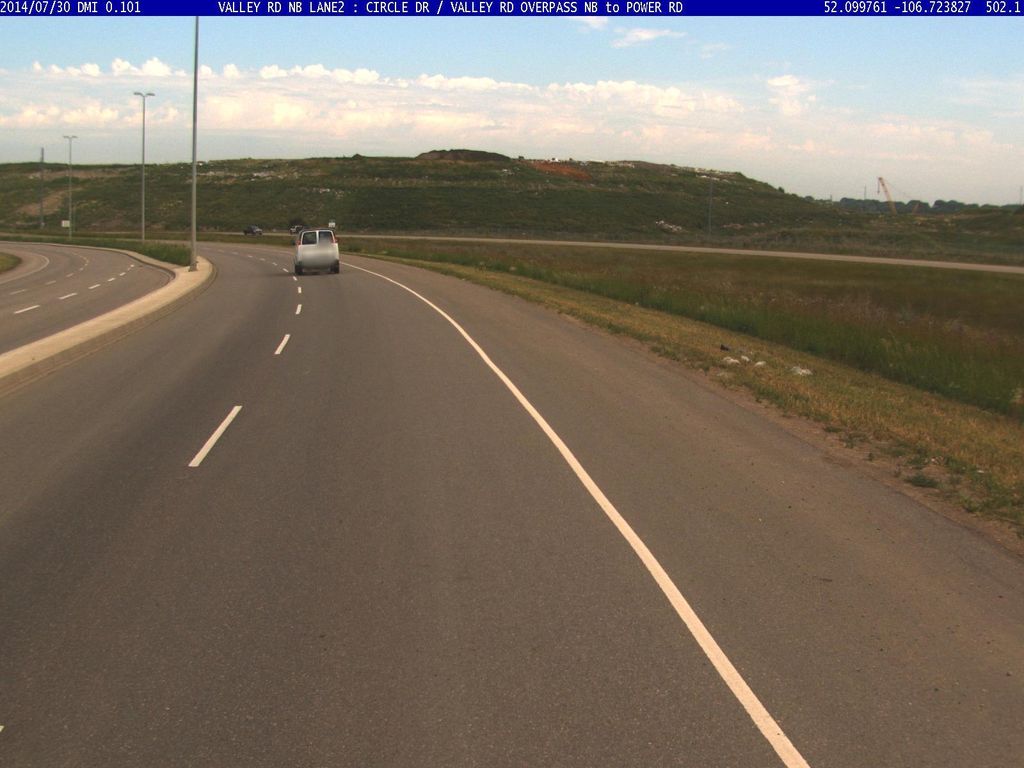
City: saskatoon